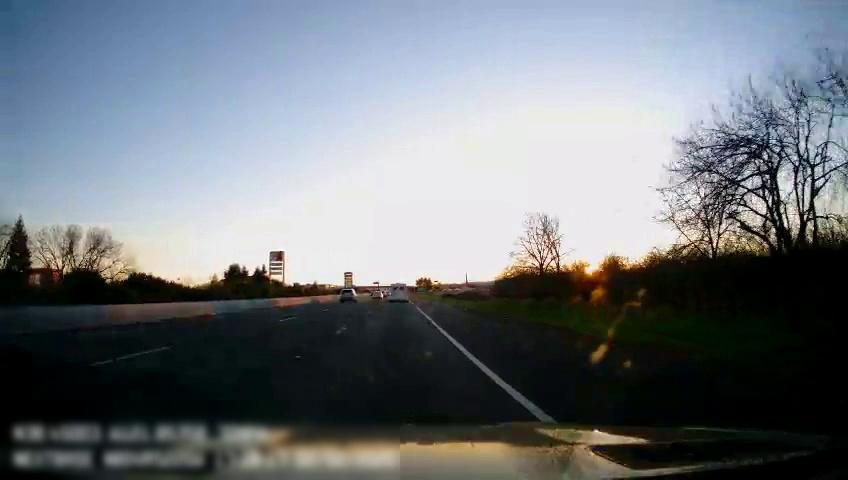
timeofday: Dusk/Dawn/Twilight
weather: Sunny
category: Drivable Space
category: Vehicles | Other LV
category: Vehicles | SUV
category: Vehicles | Car
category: Lanes | Current Lane
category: Lanes | Alternate Lane
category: Lanes | Alternate Lane